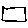
Label: square